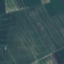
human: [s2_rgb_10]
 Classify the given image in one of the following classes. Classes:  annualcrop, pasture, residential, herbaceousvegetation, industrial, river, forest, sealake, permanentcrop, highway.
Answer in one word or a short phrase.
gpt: AnnualCrop